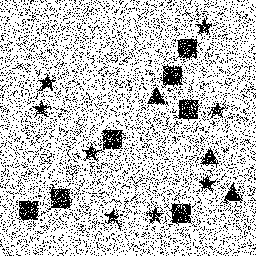
Squares: 7
Triangles: 3
Stars: 8
Total shapes: 18